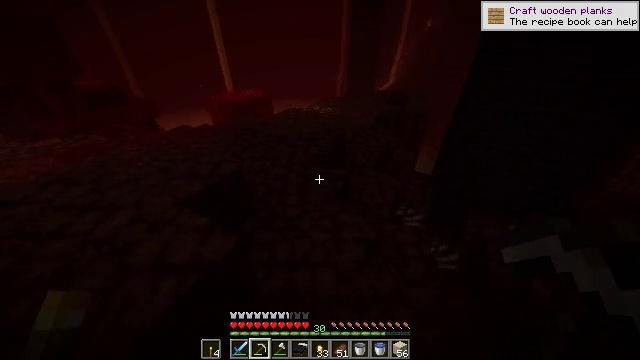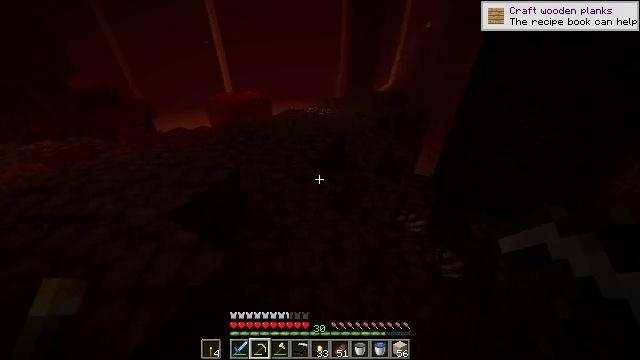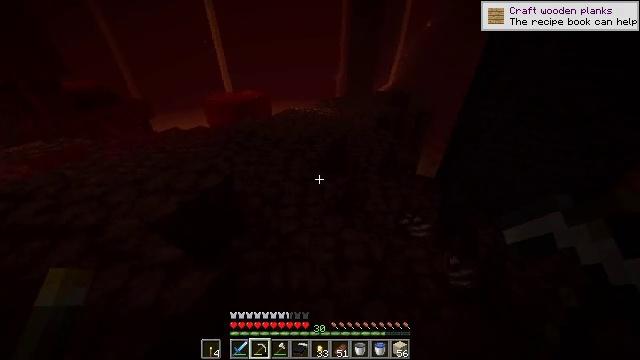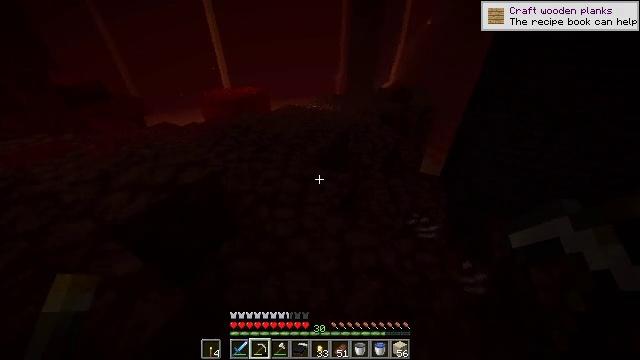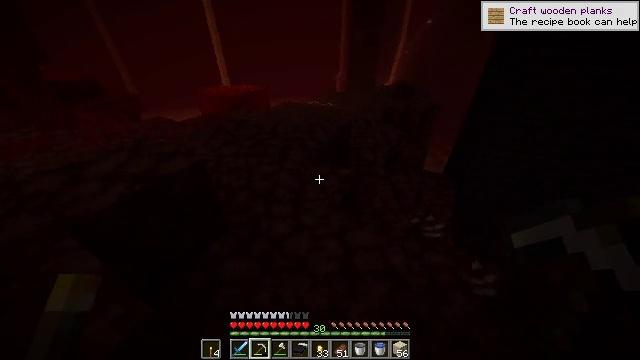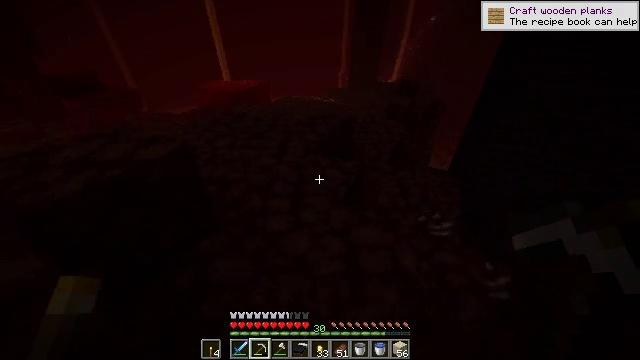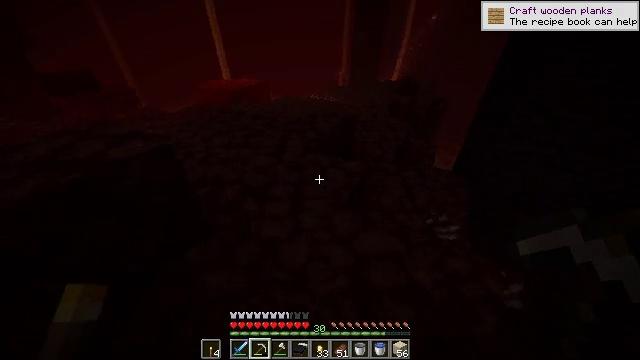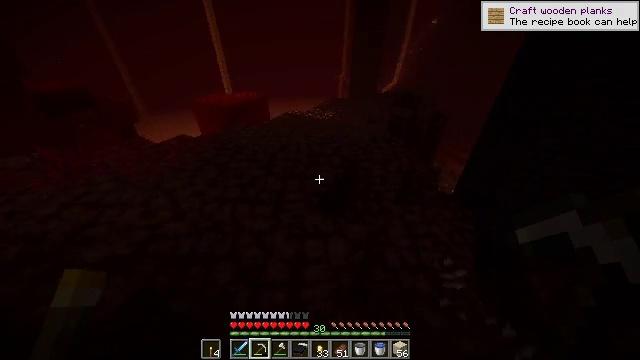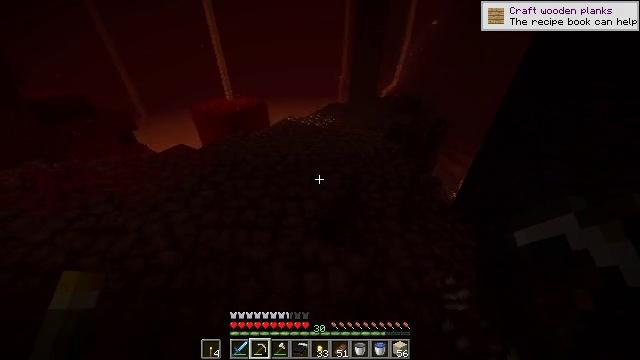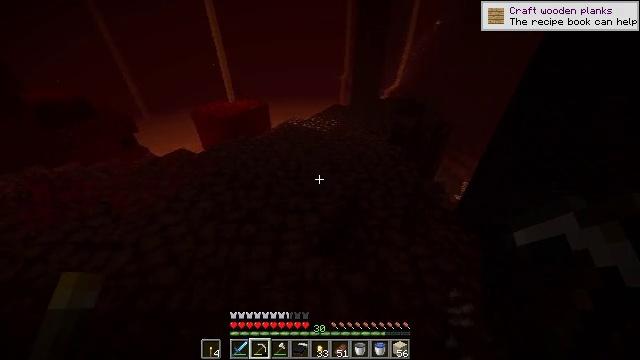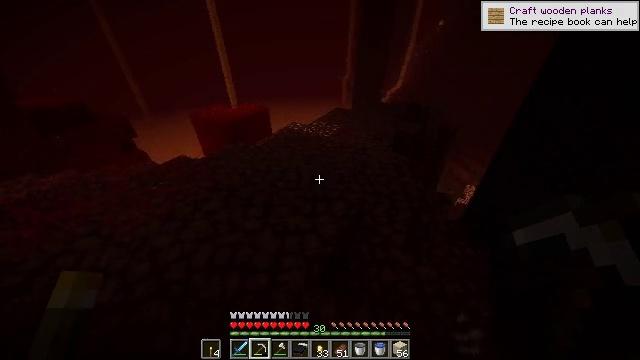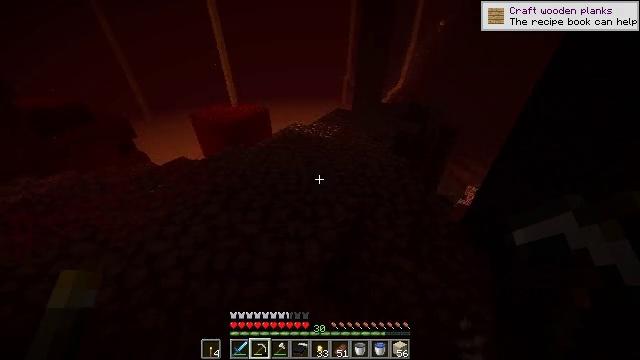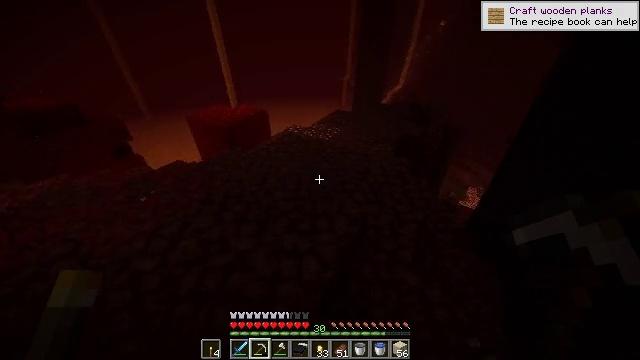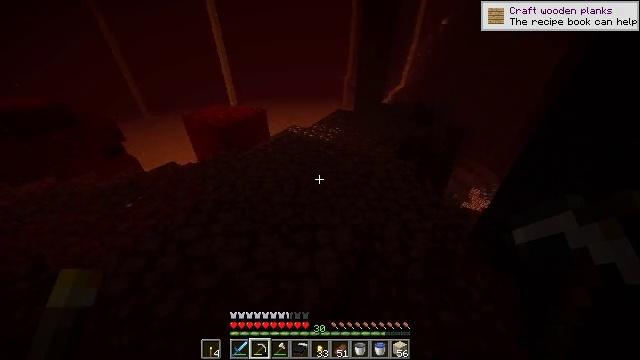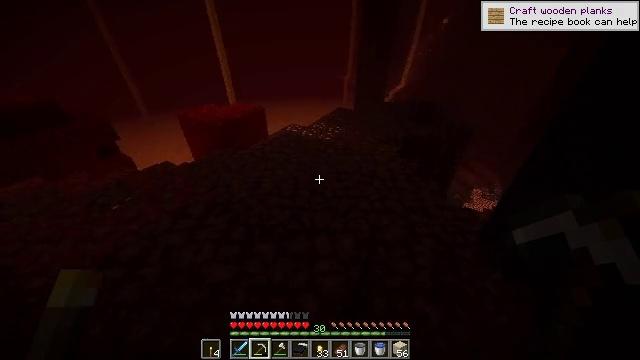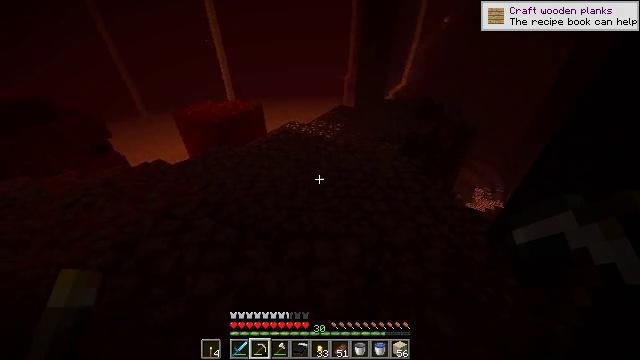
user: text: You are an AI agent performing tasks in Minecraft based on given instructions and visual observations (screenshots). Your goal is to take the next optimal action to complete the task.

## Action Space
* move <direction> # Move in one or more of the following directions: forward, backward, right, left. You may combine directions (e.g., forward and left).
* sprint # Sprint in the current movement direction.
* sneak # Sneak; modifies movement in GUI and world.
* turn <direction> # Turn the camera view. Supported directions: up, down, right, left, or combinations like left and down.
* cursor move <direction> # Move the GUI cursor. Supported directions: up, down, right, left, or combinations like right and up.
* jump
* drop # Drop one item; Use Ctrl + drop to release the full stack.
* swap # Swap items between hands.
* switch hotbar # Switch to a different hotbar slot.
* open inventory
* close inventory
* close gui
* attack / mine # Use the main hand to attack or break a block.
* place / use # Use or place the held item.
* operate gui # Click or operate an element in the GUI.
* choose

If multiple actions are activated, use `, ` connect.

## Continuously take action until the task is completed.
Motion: motion action
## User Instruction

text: Break the nether gold ore to obtain gold nuggets.
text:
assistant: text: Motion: move forward
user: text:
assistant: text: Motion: move forward
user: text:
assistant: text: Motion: move forward
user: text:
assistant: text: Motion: move forward, jump
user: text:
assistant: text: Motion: move forward, jump
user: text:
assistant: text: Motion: move forward, jump
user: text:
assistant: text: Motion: move forward, jump
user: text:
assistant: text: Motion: move forward, jump
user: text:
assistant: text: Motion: move forward, jump
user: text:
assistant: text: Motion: move forward, jump
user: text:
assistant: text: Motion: move forward, jump
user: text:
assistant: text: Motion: move forward, jump
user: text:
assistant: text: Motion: move forward, jump
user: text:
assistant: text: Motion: move forward, jump
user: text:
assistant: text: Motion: move forward, jump
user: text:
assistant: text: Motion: move forward, jump
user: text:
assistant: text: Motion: move forward, jump
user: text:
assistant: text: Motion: move forward, jump
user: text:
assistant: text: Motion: move forward, jump
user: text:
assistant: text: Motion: move forward, jump
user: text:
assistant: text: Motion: move forward, jump
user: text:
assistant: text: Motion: move forward, jump
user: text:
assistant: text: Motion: move forward, jump
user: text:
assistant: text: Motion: move forward, jump
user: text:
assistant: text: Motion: move forward, jump
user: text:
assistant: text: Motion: move forward, jump
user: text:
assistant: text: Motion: move forward, jump
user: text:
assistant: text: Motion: move forward
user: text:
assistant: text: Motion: move forward
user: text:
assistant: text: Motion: move forward